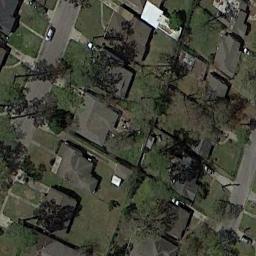
Label: residential